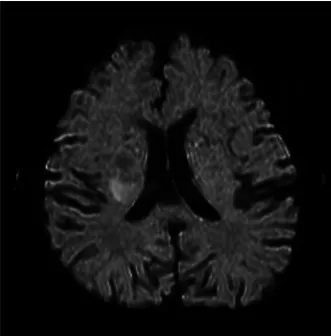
Brain magnetic resonance imaging. Diffusion weighted images.
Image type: radiology (mri)